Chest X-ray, PA view. Patient: 63 years old, sex M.
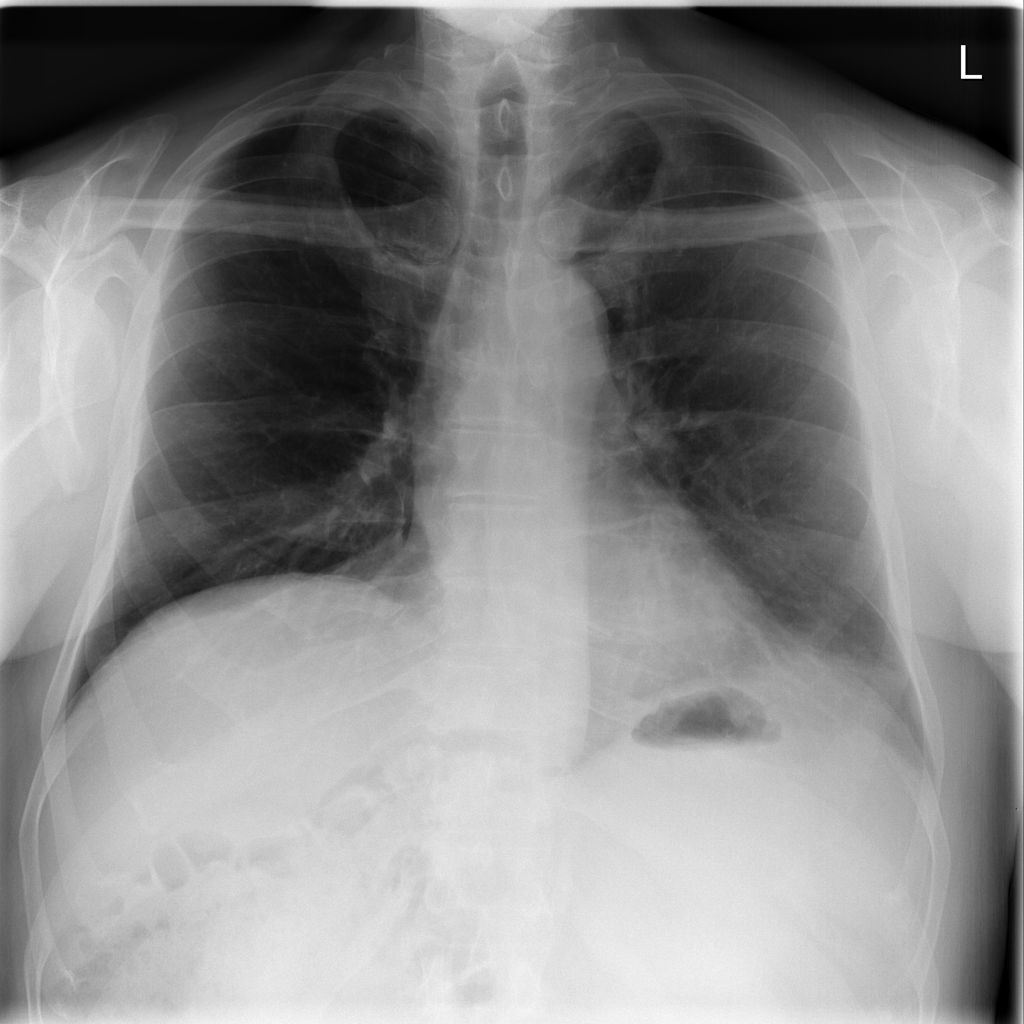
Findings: No Finding